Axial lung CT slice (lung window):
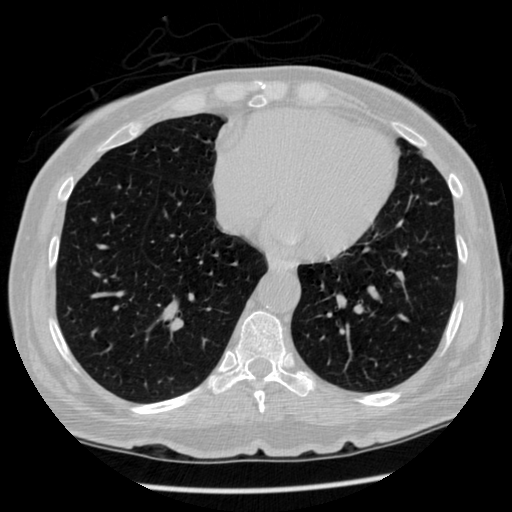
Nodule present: no